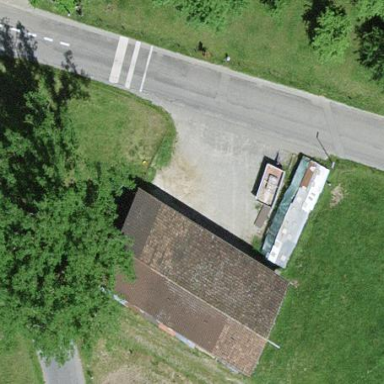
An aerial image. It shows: Shed building with gabled roof shape.